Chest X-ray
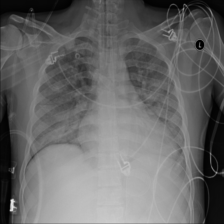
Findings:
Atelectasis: negative
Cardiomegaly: negative
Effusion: negative
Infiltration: positive
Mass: negative
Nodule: negative
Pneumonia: negative
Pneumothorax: negative
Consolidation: negative
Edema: negative
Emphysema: negative
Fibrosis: negative
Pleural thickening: negative
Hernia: negative